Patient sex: M
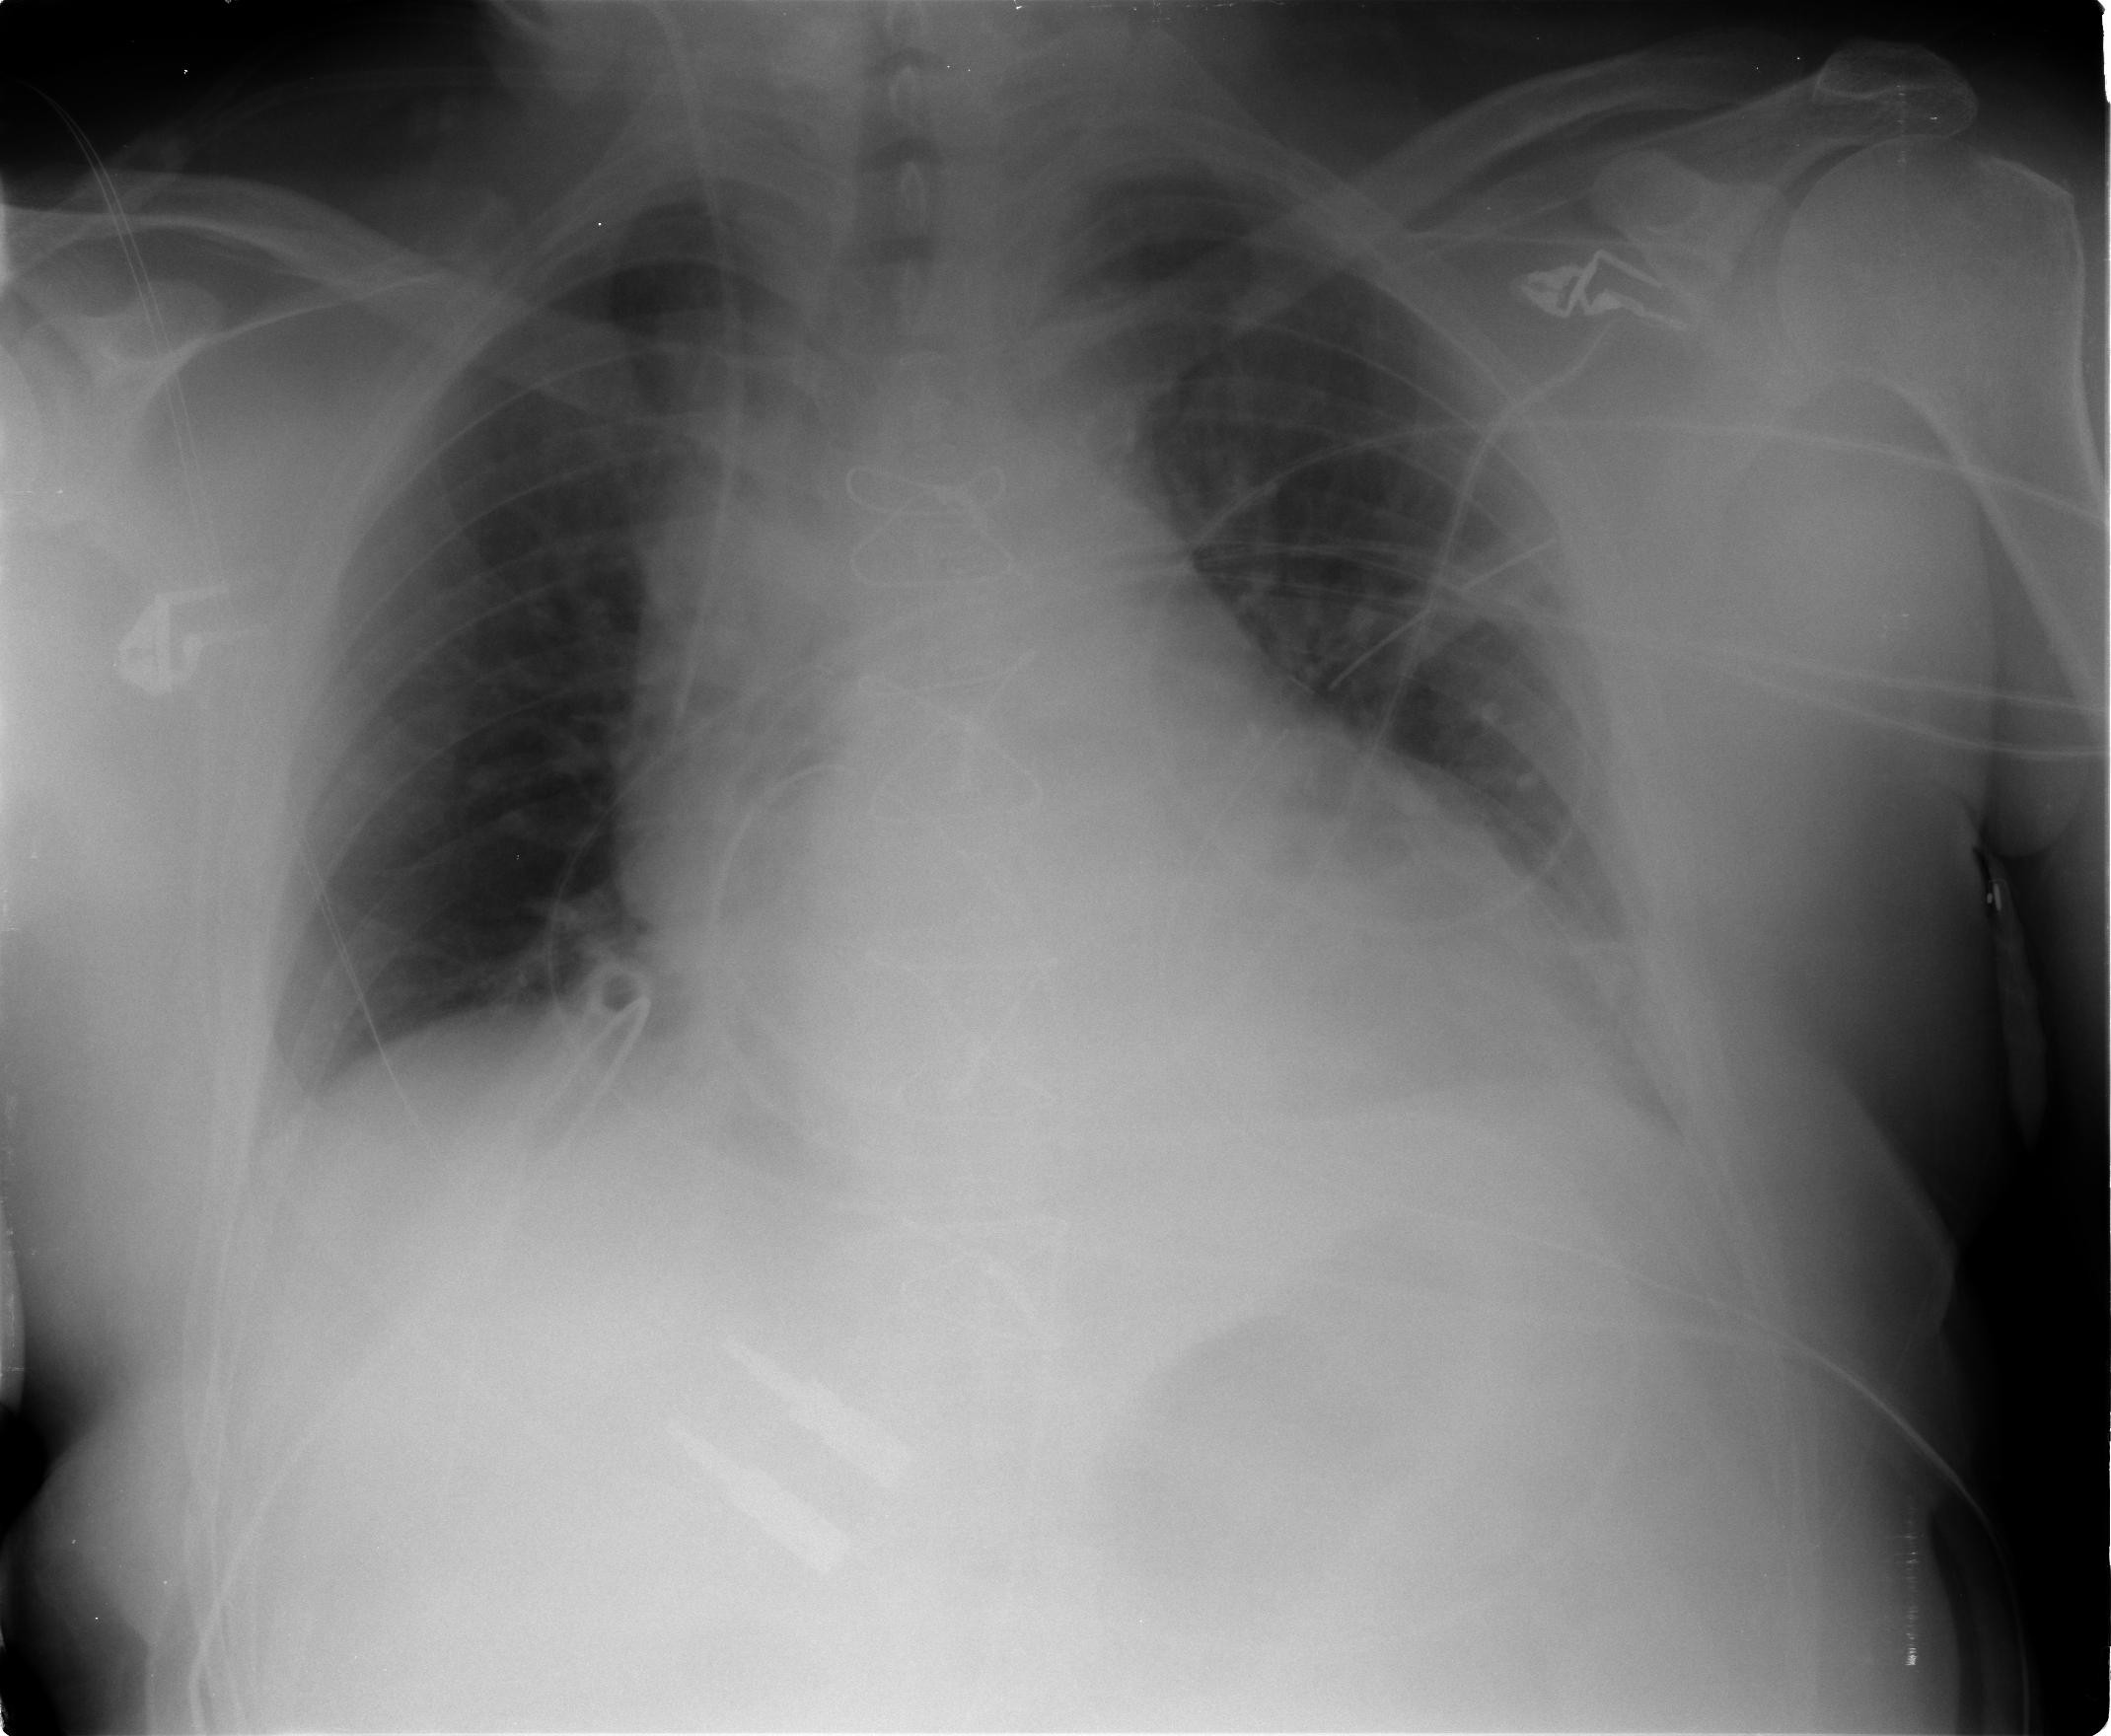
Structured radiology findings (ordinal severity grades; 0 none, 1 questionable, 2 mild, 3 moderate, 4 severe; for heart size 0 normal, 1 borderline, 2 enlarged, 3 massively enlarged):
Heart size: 2
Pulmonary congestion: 2
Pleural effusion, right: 0
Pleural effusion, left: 0
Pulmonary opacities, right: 0
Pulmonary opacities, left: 0
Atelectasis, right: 0
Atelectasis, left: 2